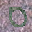
Label: 0